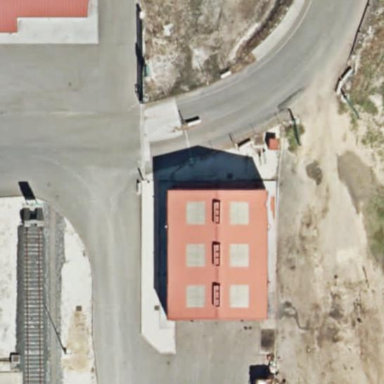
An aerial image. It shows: Industrial building.